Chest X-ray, AP view. Patient: 49 years old, sex M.
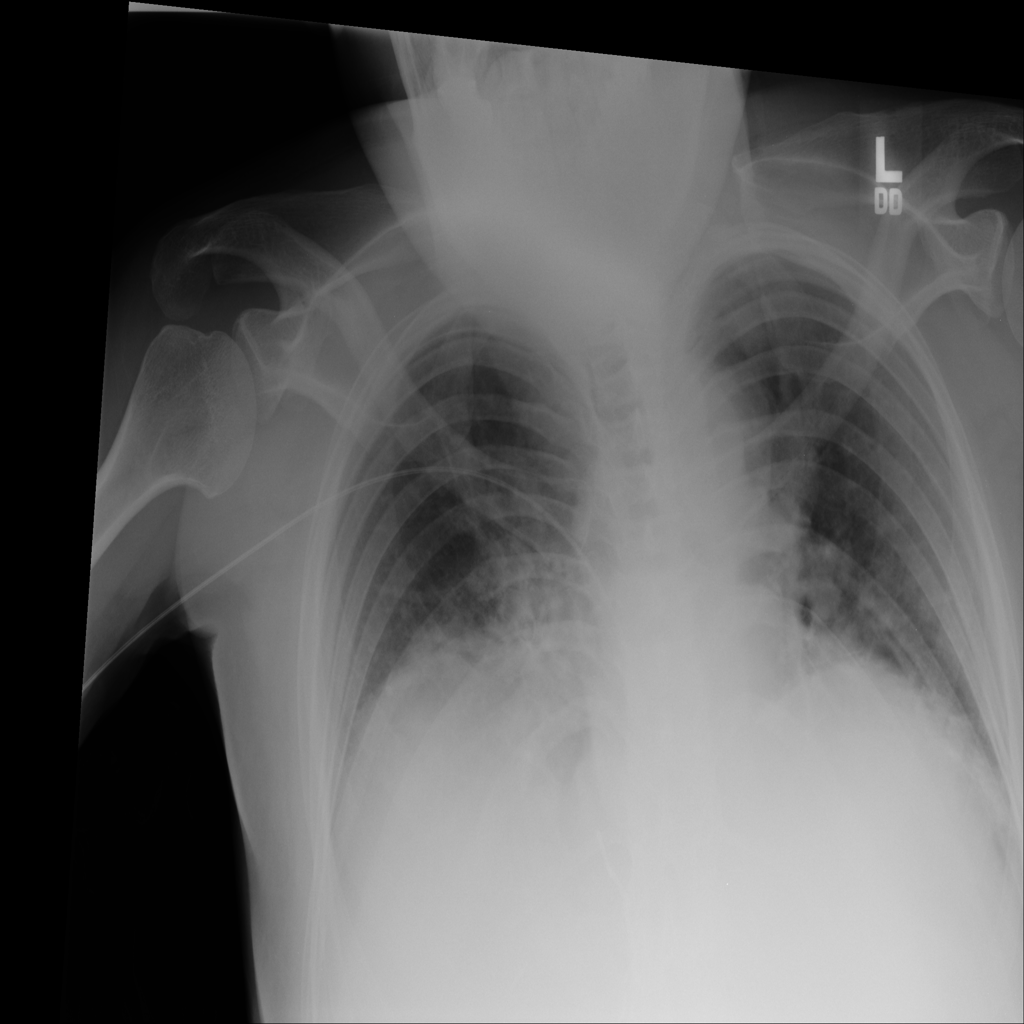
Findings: No Finding